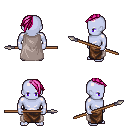
a pixel art fantasy rpg character, male body template, dark elf, purple skin, gray cape, robe skirt, pink long mohawk hairstyle, spear, four views (front, back, left, right), 2x2 character sprite sheet, small pixel art, hard edges, no anti-aliasing